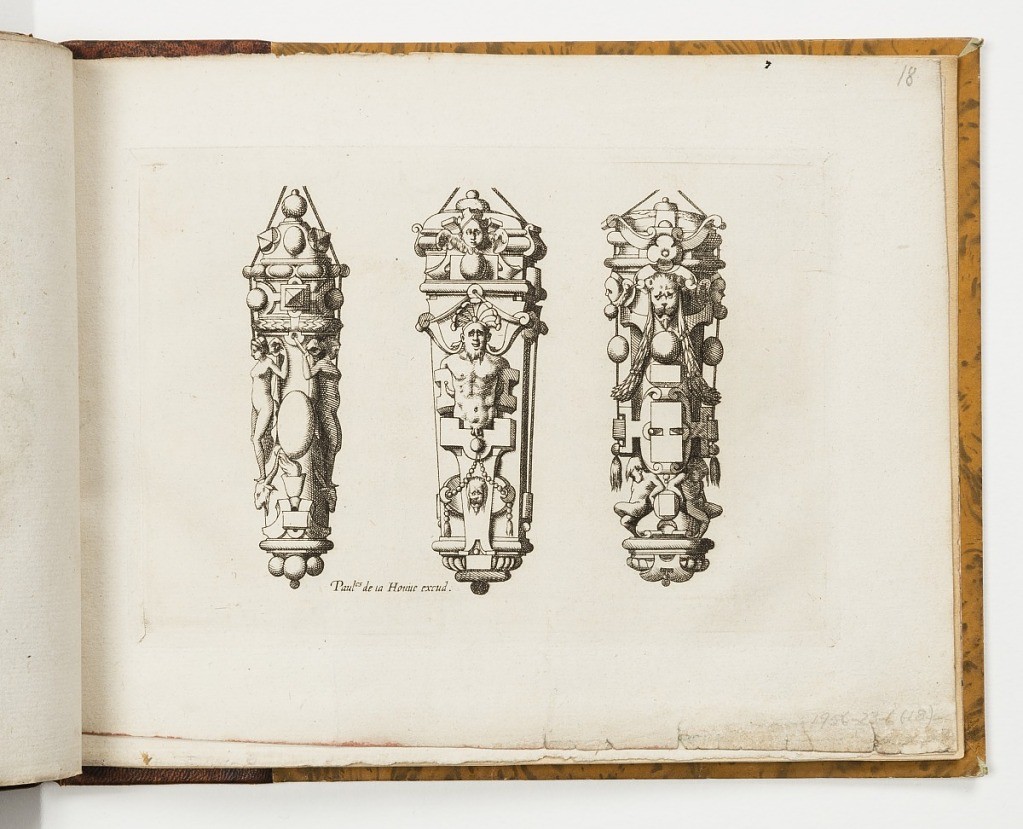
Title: Plate 18, from Livre de bijouterie (Book of Designs for Goldsmiths and Jewelers)
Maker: Léonard Thiry, Flemish, 1550
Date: ca. 1570
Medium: Engraving on paper
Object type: Print
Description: Designs for three pendant vials with strapwork.